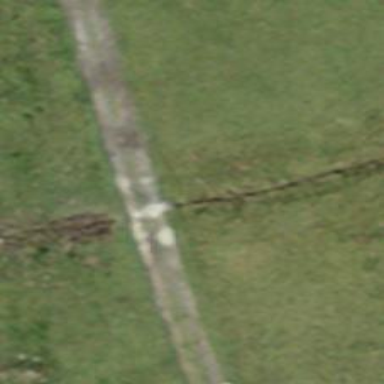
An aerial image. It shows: Gravel track road with grade 3 track type. It includes ford.